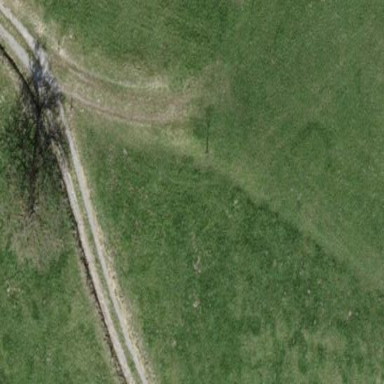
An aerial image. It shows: Area covered with grass.